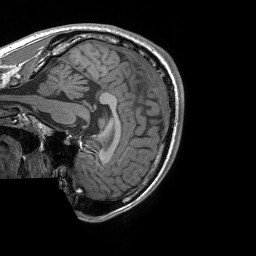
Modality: T1w
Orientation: sagittal
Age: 21
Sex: male
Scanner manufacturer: siemens
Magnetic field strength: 3 T
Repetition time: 1.8 s
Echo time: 0.00252 s